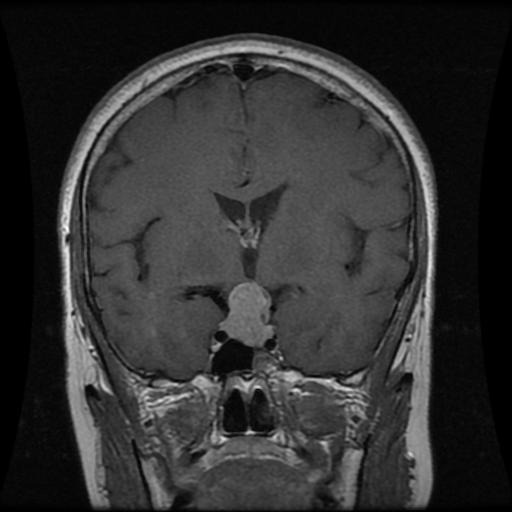
Label: pituitary